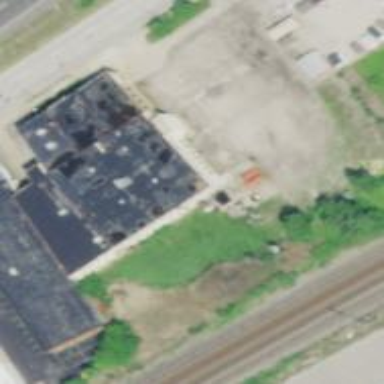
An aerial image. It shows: Industrial building.